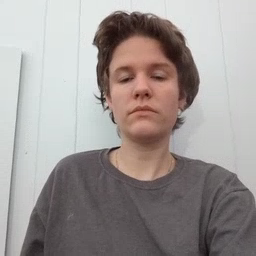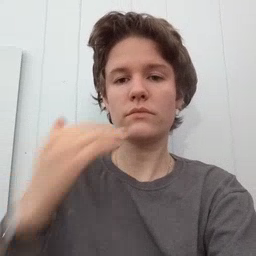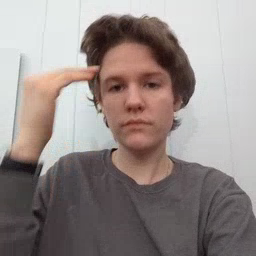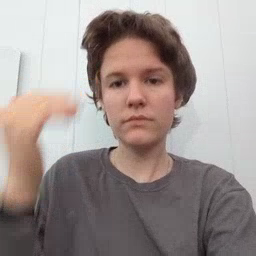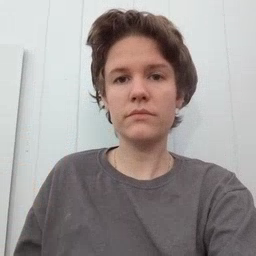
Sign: head